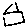
Label: house